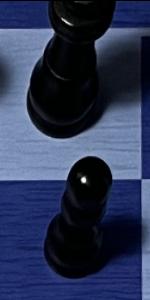
Label: Pawn_Black